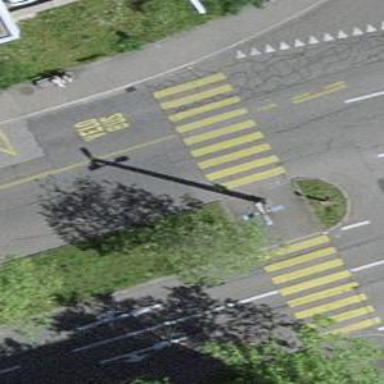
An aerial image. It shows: Secondary road with asphalt surface and shared bus and cycling lane.